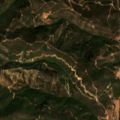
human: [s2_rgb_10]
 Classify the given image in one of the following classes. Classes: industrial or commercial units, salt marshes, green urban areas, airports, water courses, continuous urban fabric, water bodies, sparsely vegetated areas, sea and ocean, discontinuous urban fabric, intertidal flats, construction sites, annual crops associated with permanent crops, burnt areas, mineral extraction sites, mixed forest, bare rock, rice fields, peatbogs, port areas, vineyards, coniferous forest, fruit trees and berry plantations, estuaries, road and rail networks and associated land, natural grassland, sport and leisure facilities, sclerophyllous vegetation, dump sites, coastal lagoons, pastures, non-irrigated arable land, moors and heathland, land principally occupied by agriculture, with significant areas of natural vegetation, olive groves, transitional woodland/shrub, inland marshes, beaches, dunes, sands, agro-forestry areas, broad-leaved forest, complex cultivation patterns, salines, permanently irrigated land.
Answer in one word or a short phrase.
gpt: broad-leaved forest, sclerophyllous vegetation